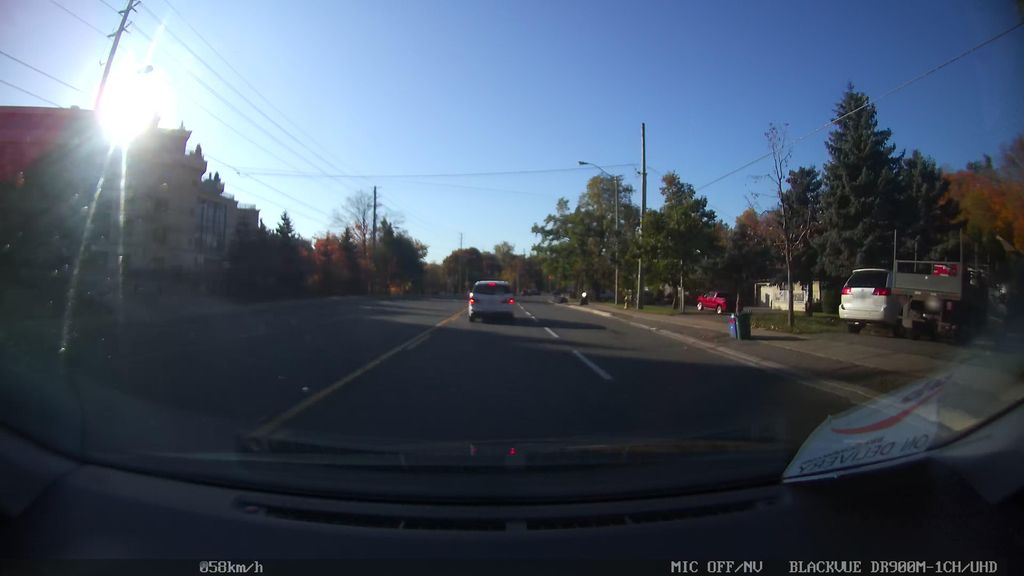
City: toronto